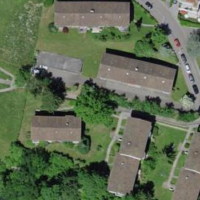
EUNIS habitat code: 54
Species observed at this site:
Chroicocephalus ridibundus
Corvus frugilegus
Passer domesticus
Anas platyrhynchos